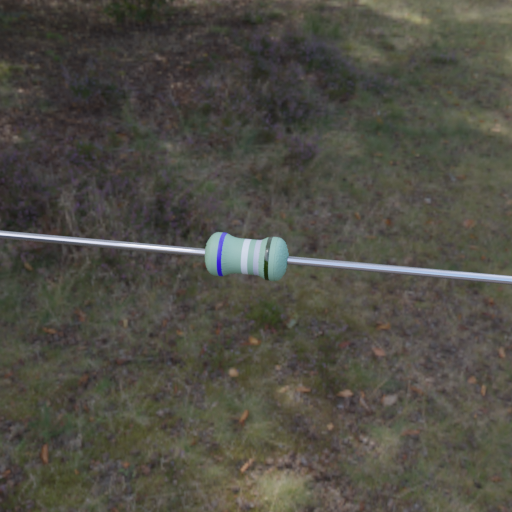
Resistor colour bands (in order): blue, white, silver, black